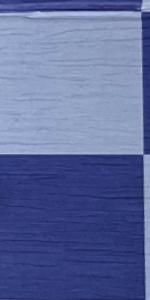
Label: Empty